Question: I have a requirement such that whenever i run my Kettle job, the database connection parameters must be taken dynamically from an excel source on each run.
Say i have an excel with column names : HostName, Username, Database, Password.
i want to pass these connection parameters to my table input step dynamically whenever the job runs.
This is what i was trying to do.

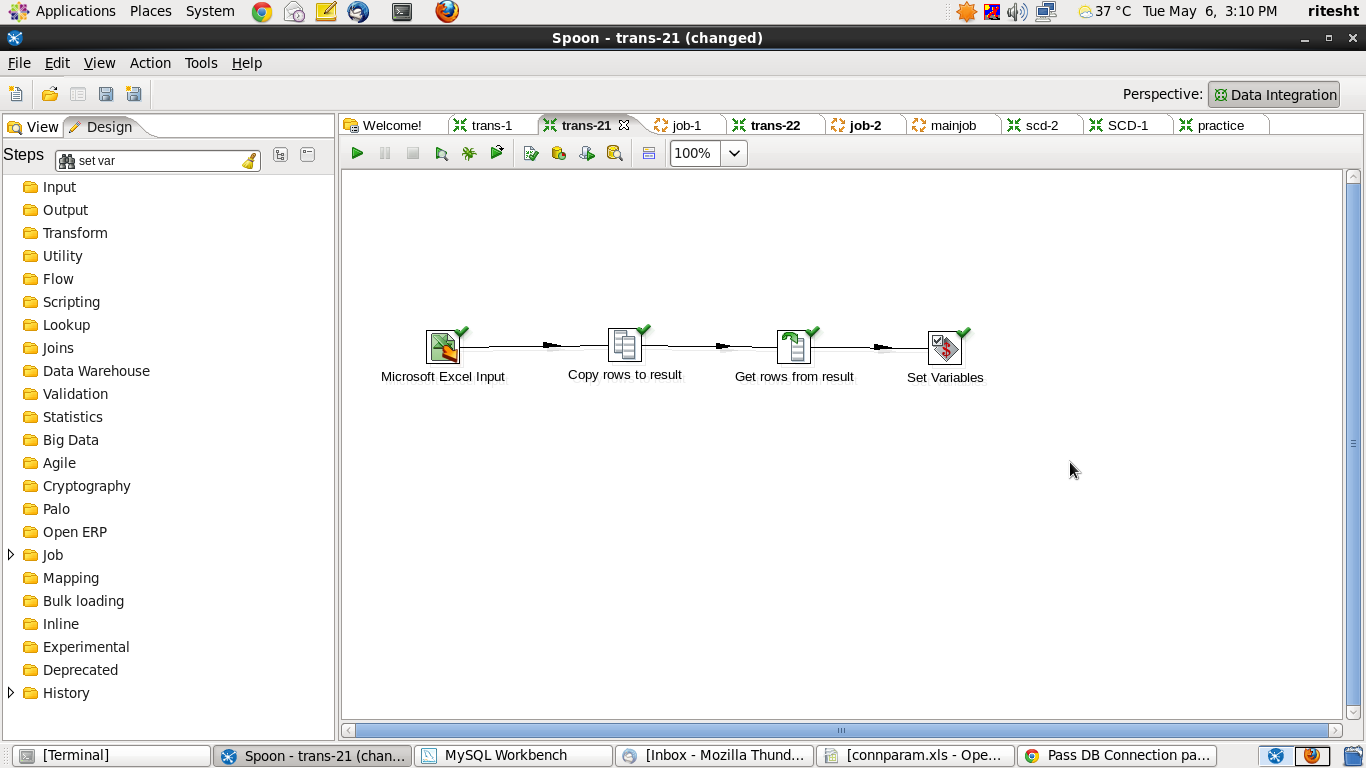
Answer: You can achieve this by
- - -
Proceed as follows
-

In the element configure the variables:

- '${variable_name}''${password}'

-